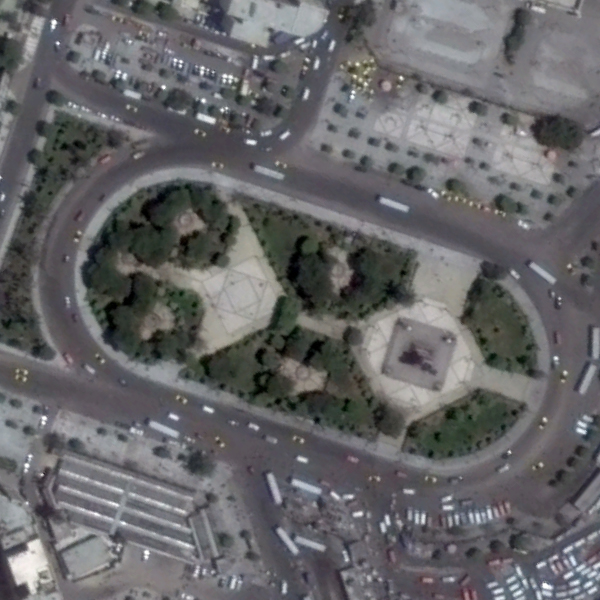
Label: Square